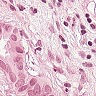
Metastatic tissue present: yes